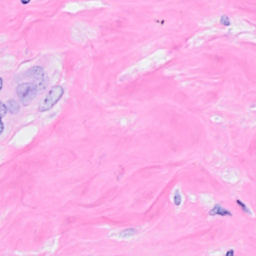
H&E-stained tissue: Breast